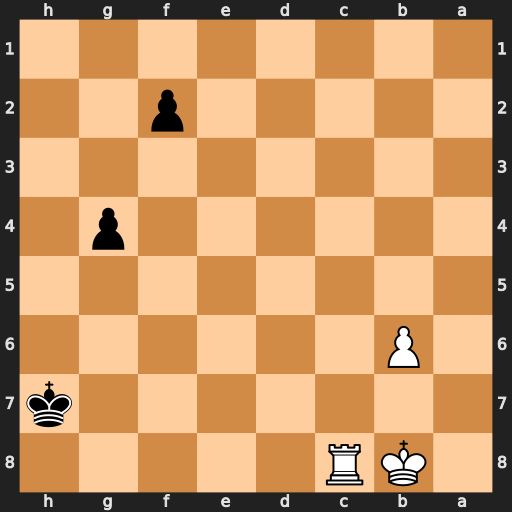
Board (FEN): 1KR5/7k/1P6/8/6p1/8/5p2/8
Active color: b
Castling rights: -
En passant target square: -
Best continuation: f1=Q b7 g3